Question: I have a div that contains an image element set up as such:
'''
<div id="container">
<img src="cat.jpg"/>
</div>
'''
And CSS:
'''
#container {
width: 150px;
height: 200px;
}
#container img {
width: 200px;
height: 200px;
overflow: none;
}
'''
Currently the container width is smaller then the img width meaning that right part of the image is cropped out which is what I want. However, I would like the left part of the image to be cut out instead.
I've tried experimenting with background positioning but haven't gotten what I wanted. Does anyone know of the correct way to achieve this?
To clarify, I would like to achieve the effect represented in the blue box below (where the faded out section isn't actually visible of course):

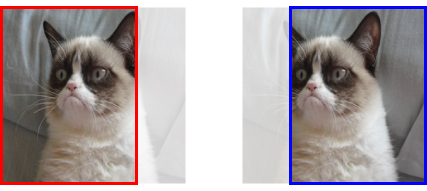
Answer: This should work:
'''
#container {
width: 150px;
height: 200px;
overflow: hidden;
}
#container img {
width: 200px;
height: 200px;
margin-left: -50px;
}
'''